Question: Count the number of objects in the diagram.
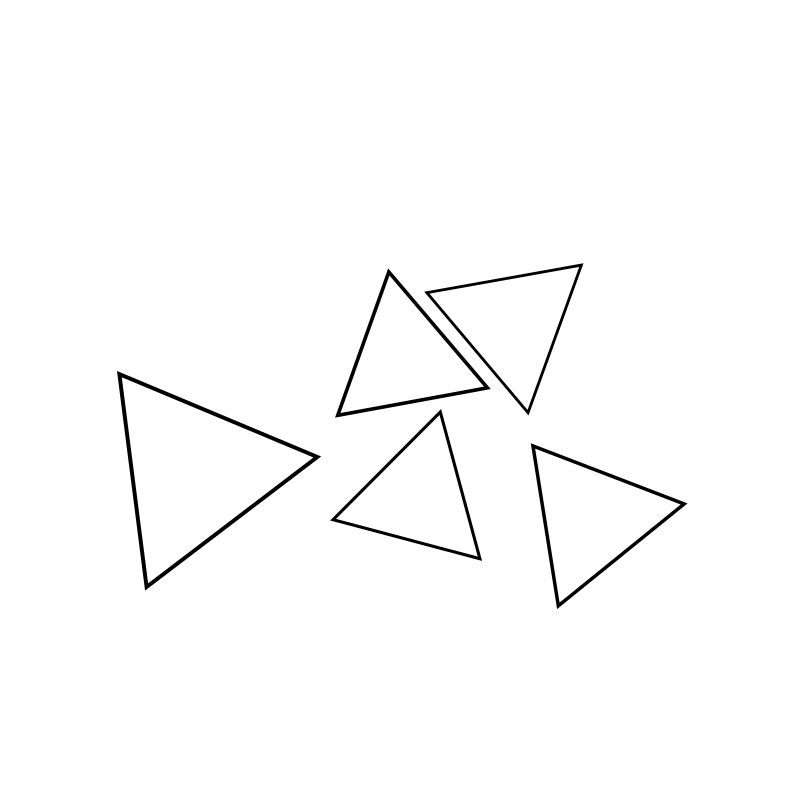
Answer: 5